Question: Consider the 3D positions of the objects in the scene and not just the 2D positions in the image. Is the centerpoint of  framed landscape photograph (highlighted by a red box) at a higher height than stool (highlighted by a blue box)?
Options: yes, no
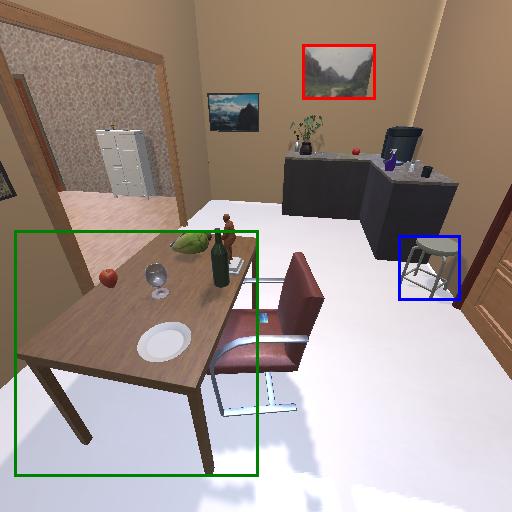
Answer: yes